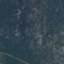
Land use / land cover: HerbaceousVegetation